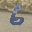
Label: 6